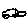
Label: car